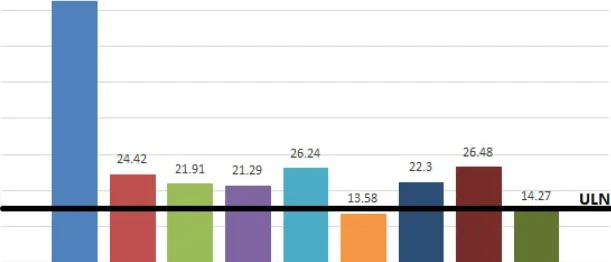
Total urine glycosaminoglycans at baseline and after starting enzyme replacement therapy. Normal range 0-16 mg/mmol creatinine.
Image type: chart (chart)